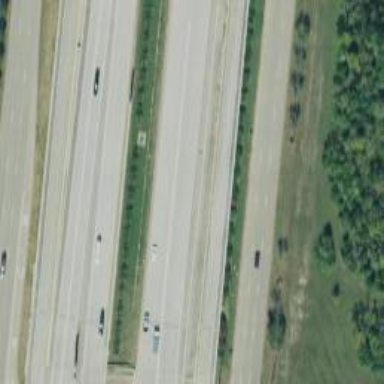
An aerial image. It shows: Motorway.